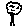
Label: tree